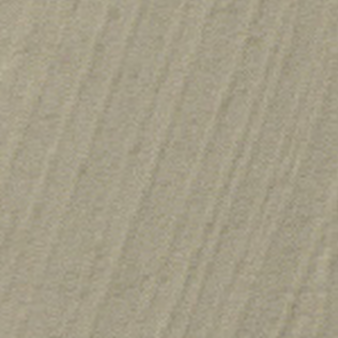
Label: other